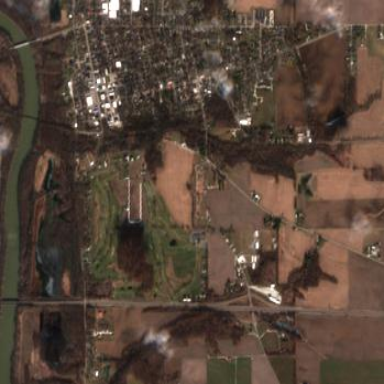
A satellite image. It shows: Golf course.